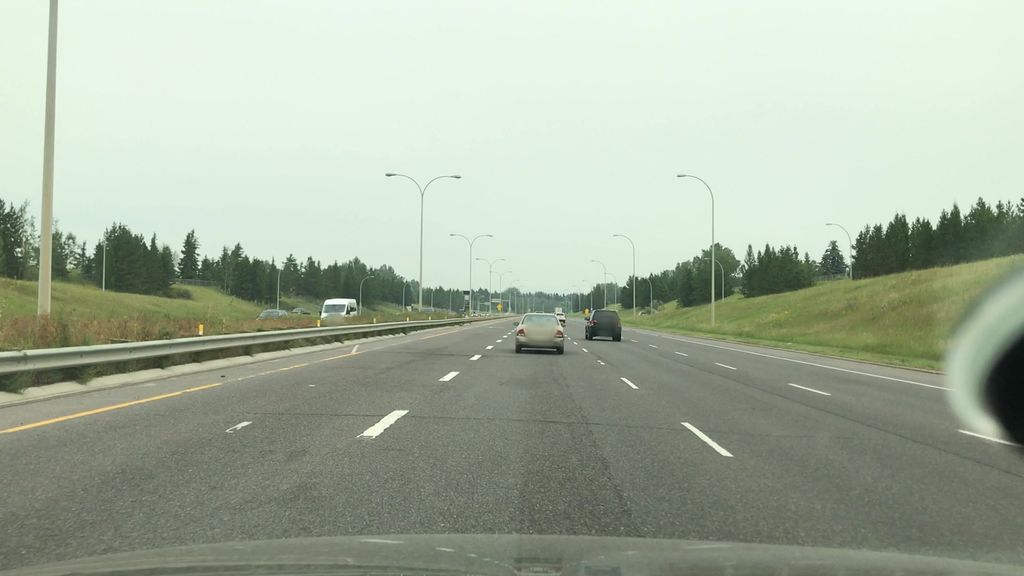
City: edmonton